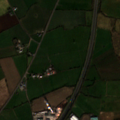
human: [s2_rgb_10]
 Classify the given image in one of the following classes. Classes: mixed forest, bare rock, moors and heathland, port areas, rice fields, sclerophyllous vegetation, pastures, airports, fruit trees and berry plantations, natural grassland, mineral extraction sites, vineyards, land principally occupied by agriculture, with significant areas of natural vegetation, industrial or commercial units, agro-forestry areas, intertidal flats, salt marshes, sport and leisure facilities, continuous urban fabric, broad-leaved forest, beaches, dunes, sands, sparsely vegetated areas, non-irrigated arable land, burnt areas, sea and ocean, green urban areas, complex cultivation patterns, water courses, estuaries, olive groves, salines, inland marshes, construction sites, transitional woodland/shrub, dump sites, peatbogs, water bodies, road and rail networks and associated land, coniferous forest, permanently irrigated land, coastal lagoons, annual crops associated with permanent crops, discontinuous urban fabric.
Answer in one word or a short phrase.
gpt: road and rail networks and associated land, non-irrigated arable land, pastures, transitional woodland/shrub, peatbogs